Lunar surface albedo tile
Center latitude: -3.512
Center longitude: 10.616
Resolution (meters per pixel, mean): 205.73
Tile area (km^2): 44378.85
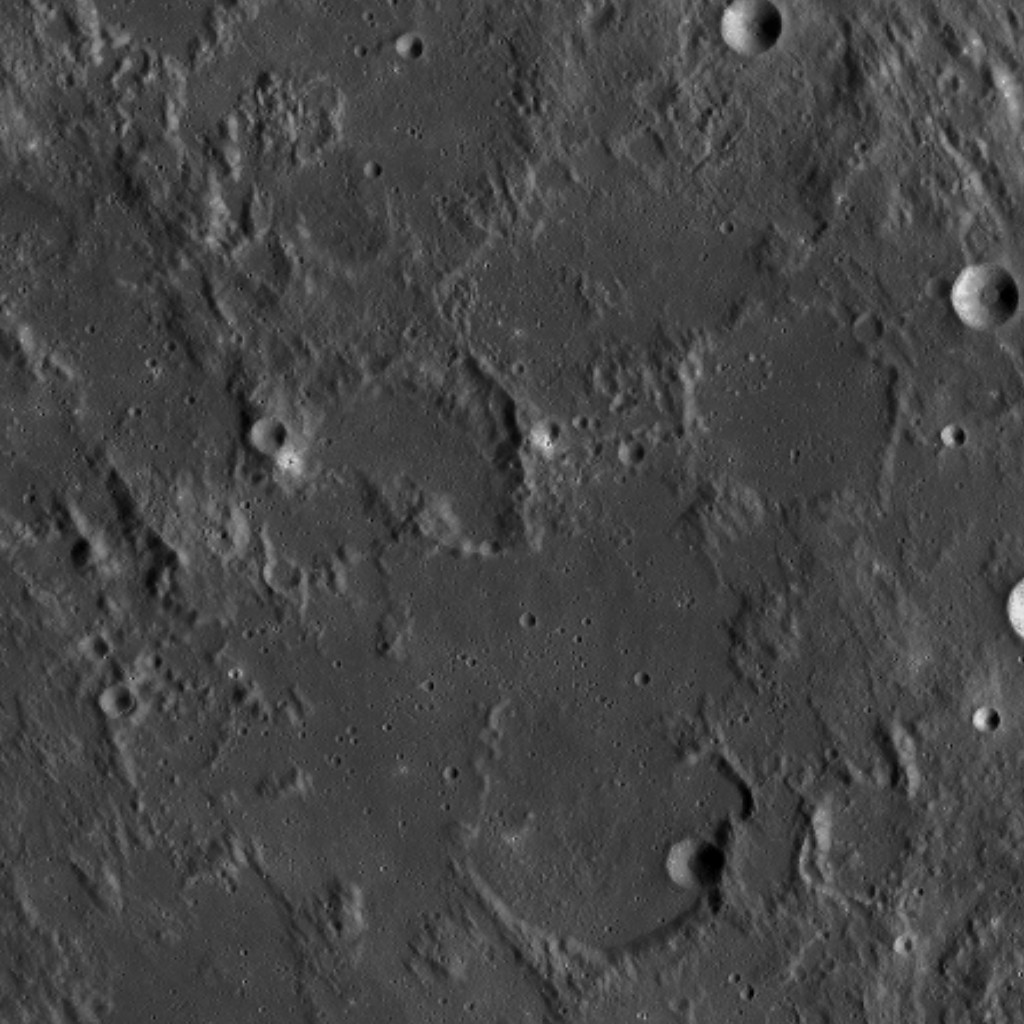